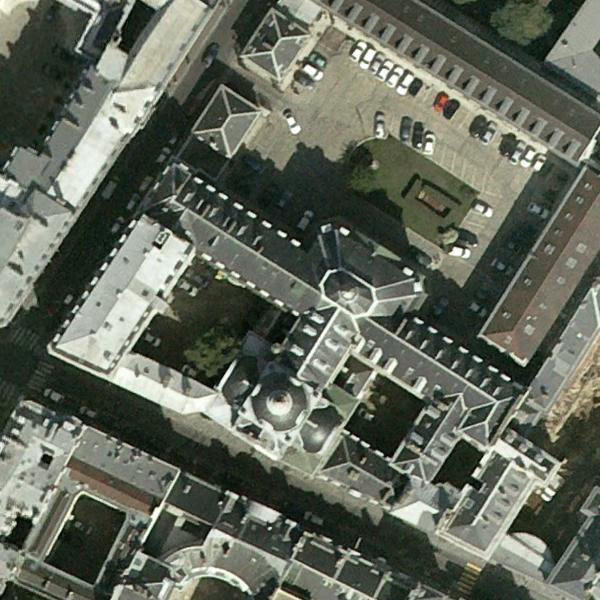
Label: Church